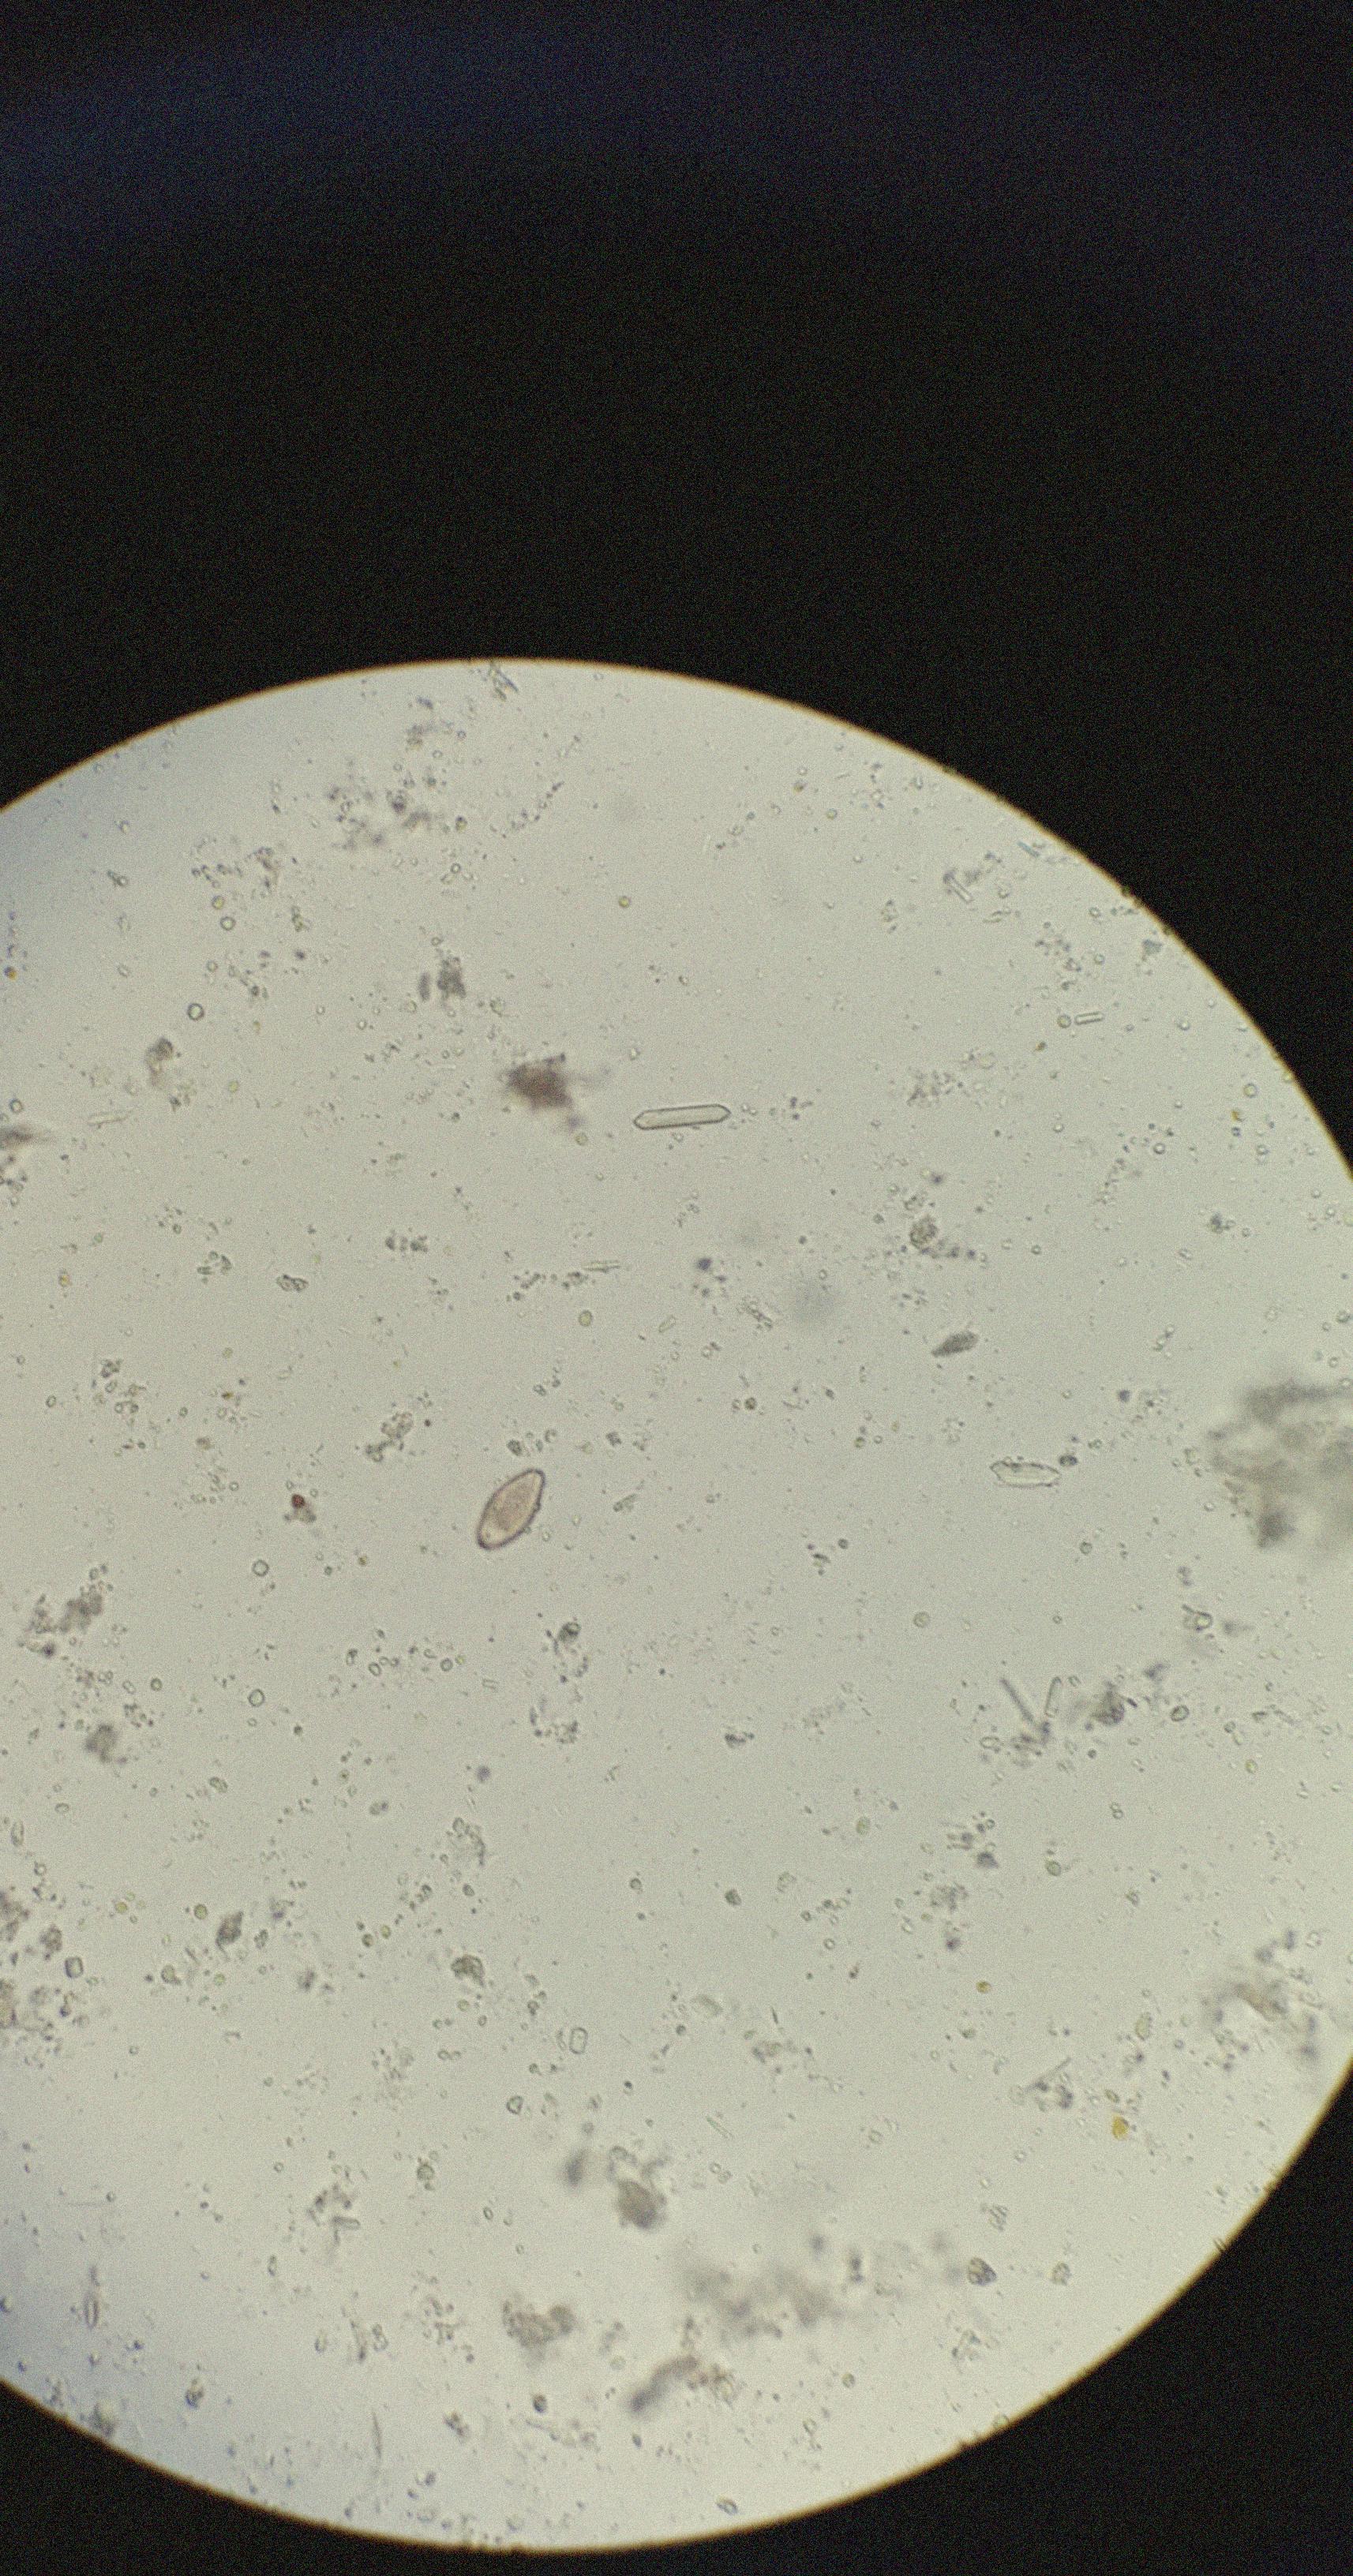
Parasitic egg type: Opisthorchis viverrine